Question: In Android Studio I am getting the following errors:-
Execution failed for task ':app:dexDebug'.
> :app:compileDebugJava UP-TO-DATE :app:preDexDebug :app:dexDebug
UNEXPECTED TOP-LEVEL EXCEPTION: com.android.dex.DexException: Multiple
dex files define Landroid/support/annotation/AnimRes; at
com.android.dx.merge.DexMerger.readSortableTypes(DexMerger.java:596)
at com.android.dx.merge.DexMerger.getSortedTypes(DexMerger.java:554)
at com.android.dx.merge.DexMerger.mergeClassDefs(DexMerger.java:535)
at com.android.dx.merge.DexMerger.mergeDexes(DexMerger.java:171) at
com.android.dx.merge.DexMerger.merge(DexMerger.java:189) at
com.android.dx.command.dexer.Main.mergeLibraryDexBuffers(Main.java:454)
at com.android.dx.command.dexer.Main.runMonoDex(Main.java:303) at
com.android.dx.command.dexer.Main.run(Main.java:246) at
com.android.dx.command.dexer.Main.main(Main.java:215) at
com.android.dx.command.Main.main(Main.java:106)FAILEDFAILURE: Build failed with an exception.- What went wrong: Execution failed for task ':app:dexDebug'.> com.android.ide.common.internal.LoggedErrorException: Failed to run command:
C:\Users\Priyatosh\AppData\Local\Android\sdk\build-tools\21.1.2\dx.bat
--dex --no-optimize --output C:\Users\Priyatosh\Desktop\Camerafileupload27\app\build\intermediates\dex\debug
--input-list=C:\Users\Priyatosh\Desktop\Camerafileupload27\app\build\intermediates\tmp\dex\debug\inputList.txt
Error Code: 2 Output: UNEXPECTED TOP-LEVEL EXCEPTION:
com.android.dex.DexException: Multiple dex files define
Landroid/support/annotation/AnimRes; at
com.android.dx.merge.DexMerger.readSortableTypes(DexMerger.java:596)
at com.android.dx.merge.DexMerger.getSortedTypes(DexMerger.java:554)
at com.android.dx.merge.DexMerger.mergeClassDefs(DexMerger.java:535)
at com.android.dx.merge.DexMerger.mergeDexes(DexMerger.java:171)
at com.android.dx.merge.DexMerger.merge(DexMerger.java:189) at
com.android.dx.command.dexer.Main.mergeLibraryDexBuffers(Main.java:454)
at com.android.dx.command.dexer.Main.runMonoDex(Main.java:303) at
com.android.dx.command.dexer.Main.run(Main.java:246) at
com.android.dx.command.dexer.Main.main(Main.java:215) at
com.android.dx.command.Main.main(Main.java:106)- Try: Run with --stacktrace option to get the stack trace. Run with --info or --debug option to get more log output.BUILD FAILED
My build.gradle file:-
'''
apply plugin: 'com.android.application'
android {
compileSdkVersion 21
buildToolsVersion "21.1.2"
defaultConfig {
applicationId "info.androidhive.camerafileupload"
minSdkVersion 15
targetSdkVersion 21
versionCode 1
versionName "1.0"
}
buildTypes {
release {
minifyEnabled false
proguardFiles getDefaultProguardFile('proguard-android.txt'), 'proguard-rules.pro'
}
}
}
dependencies {
compile fileTree(dir: 'libs', include: ['*.jar'])
compile 'com.android.support:appcompat-v7:21.0.3'
//compile files('libs/httpclient-4.3.6.jar')
//compile files('libs/android-support-v4.jar')
//compile files('libs/httpcore-4.3.3.jar')
//compile files('libs/httpmime-4.3.6.jar')
//compile "org.apache.httpcomponents:httpmime:4.3.6"
}
'''

Can anybody suggest me how to solve it.... ?
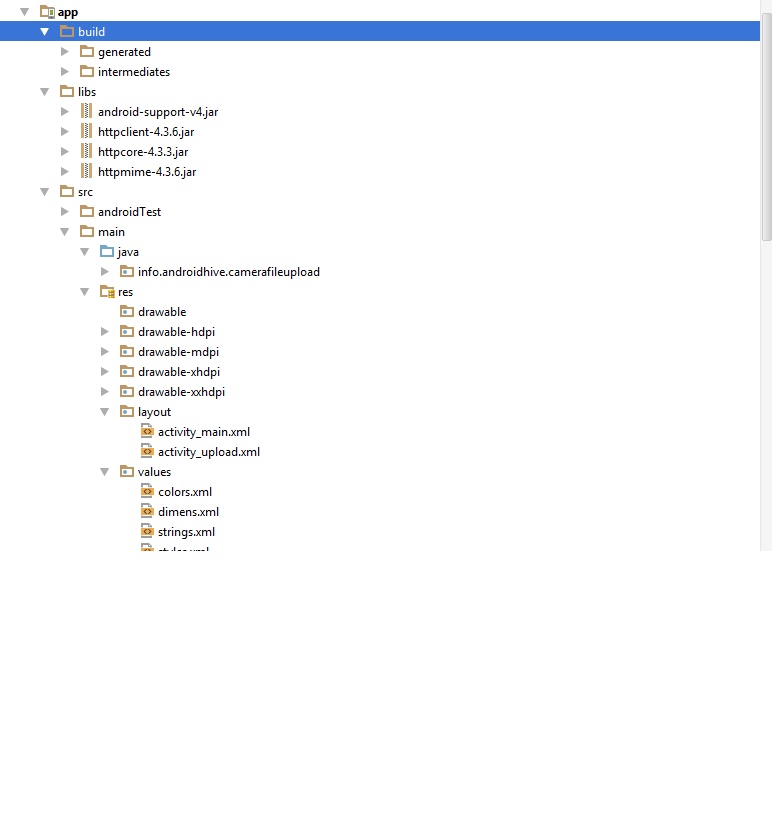
Answer: Your 'build.gradle' contains 'compile 'com.android.support:appcompat-v7:21.0.3'' this library depends on
on the v4 Support Library. So it will be added by gradle. Also you have 'android-support-v4.jar' at your 'libs' folder and line 'compile fileTree(dir: 'libs', include: ['*.jar'])', as result AS will try to build it with 2 instances of same library.
Sulution is to remove 'android-support-v4.jar' from 'libs' folder and rebuild project.
Add into 'build.gradle' next block
'''
android{
....
packagingOptions {
exclude 'META-INF/DEPENDENCIES'
exclude 'META-INF/NOTICE'
exclude 'META-INF/LICENSE'
exclude 'META-INF/LICENSE.txt'
exclude 'META-INF/NOTICE.txt'
}
}
'''